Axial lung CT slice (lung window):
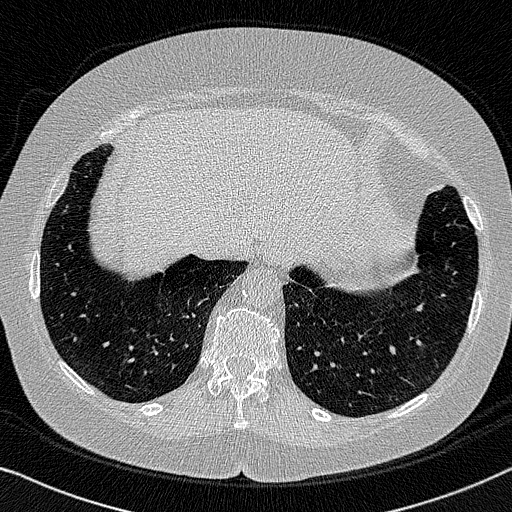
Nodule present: no